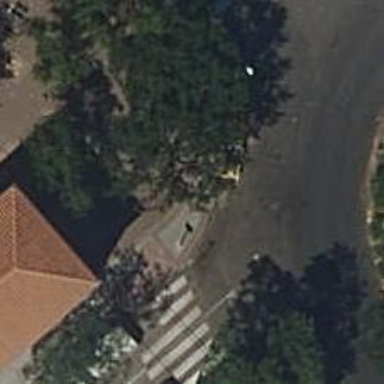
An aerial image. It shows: Bus stop with platform for public transport.